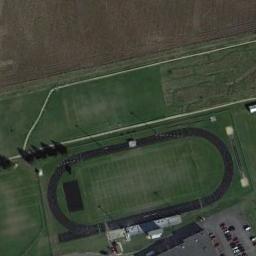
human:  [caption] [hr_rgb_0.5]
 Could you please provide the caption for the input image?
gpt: Many cars are in the parking lot next to the ground track field .

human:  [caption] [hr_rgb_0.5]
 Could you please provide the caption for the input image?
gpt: The green space next to the track is shabby .

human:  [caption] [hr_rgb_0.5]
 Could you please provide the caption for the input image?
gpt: The track and field is built on the lawn, Next to the bare land and the parking lot .

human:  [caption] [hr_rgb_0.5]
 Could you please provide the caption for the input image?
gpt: The ground track field is on a lawn and a parking lot is next to the ground track field .

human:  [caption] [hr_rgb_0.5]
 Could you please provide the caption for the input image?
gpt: There are green lawns around the ground track field with a black track .